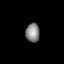
Tissue: prostate
Cell type: T cells
Senescence score: 0.7863
Nuclear area (px): 256
Mean DAPI intensity: 136.09